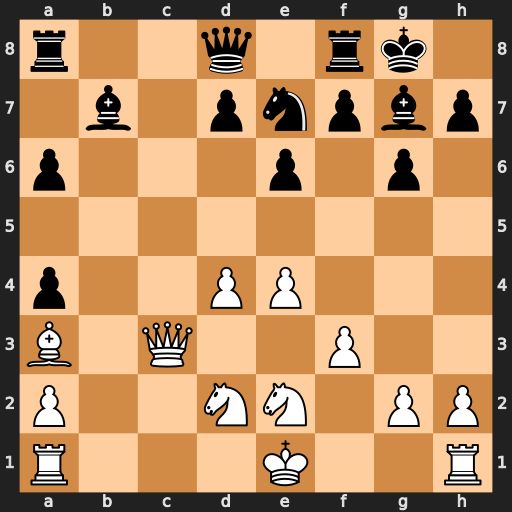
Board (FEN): r2q1rk1/1b1pnpbp/p3p1p1/8/p2PP3/B1Q2P2/P2NN1PP/R3K2R
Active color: w
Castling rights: KQ
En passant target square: -
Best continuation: Qb4 Re8 Qxb7